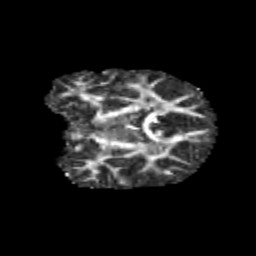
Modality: FA
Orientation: coronal
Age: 10
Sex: male
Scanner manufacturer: siemens
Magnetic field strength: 3 T
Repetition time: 3.8 s
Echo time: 0.07 s